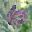
Label: 6